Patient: sex M, age 45
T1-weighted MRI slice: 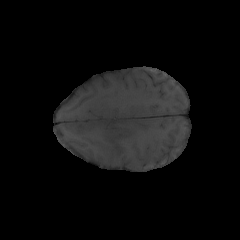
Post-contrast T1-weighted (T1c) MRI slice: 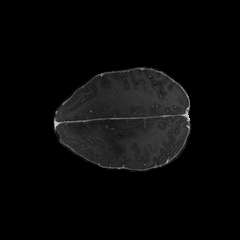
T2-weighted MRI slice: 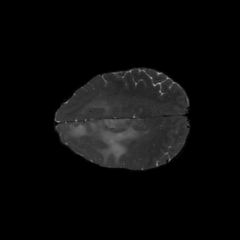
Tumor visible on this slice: yes
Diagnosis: Astrocytoma, IDH-mutant
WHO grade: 3